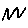
Label: zigzag